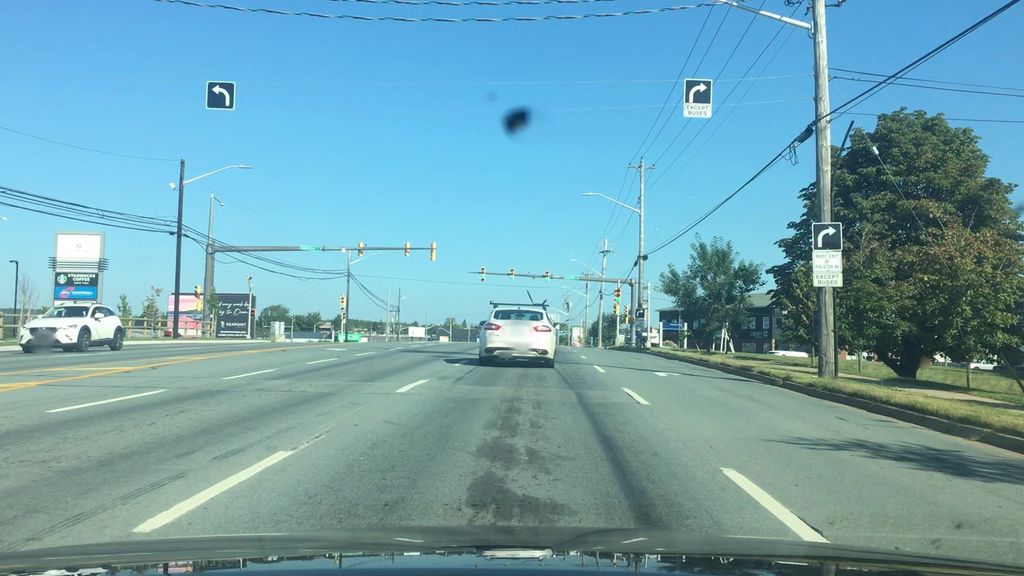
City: halifax